Group 1:
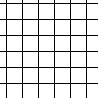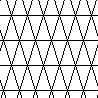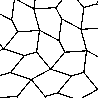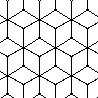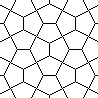
Group 2:
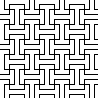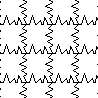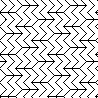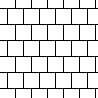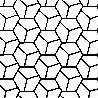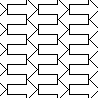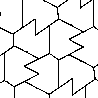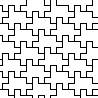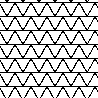
Rule separating the two groups: Neighbouring tiles share exactly 1 side vs not so.
Concepts: infinite_plane, tessellation, tiling
Author: Leo Crabbe